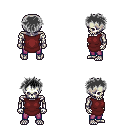
a pixel art fantasy rpg character, male body template, skeleton, maroon tunic, magenta pants, gray bedhead hairstyle, four views (front, back, left, right), 2x2 character sprite sheet, small pixel art, hard edges, no anti-aliasing